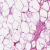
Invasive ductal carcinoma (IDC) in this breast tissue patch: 0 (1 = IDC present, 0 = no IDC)